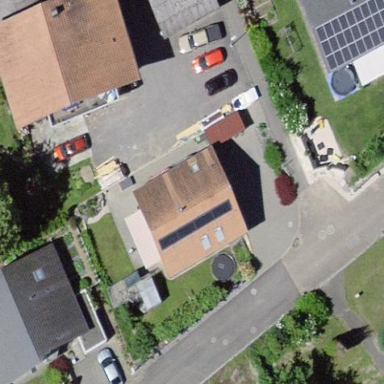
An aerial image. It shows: Residential building.